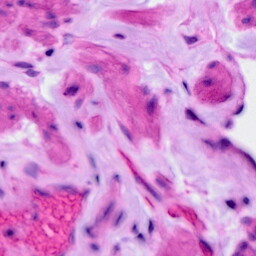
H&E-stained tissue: Ovarian